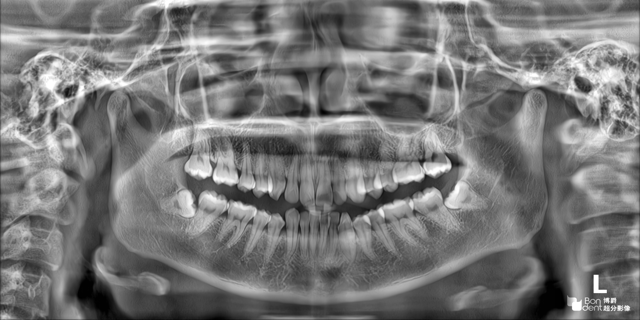
adult